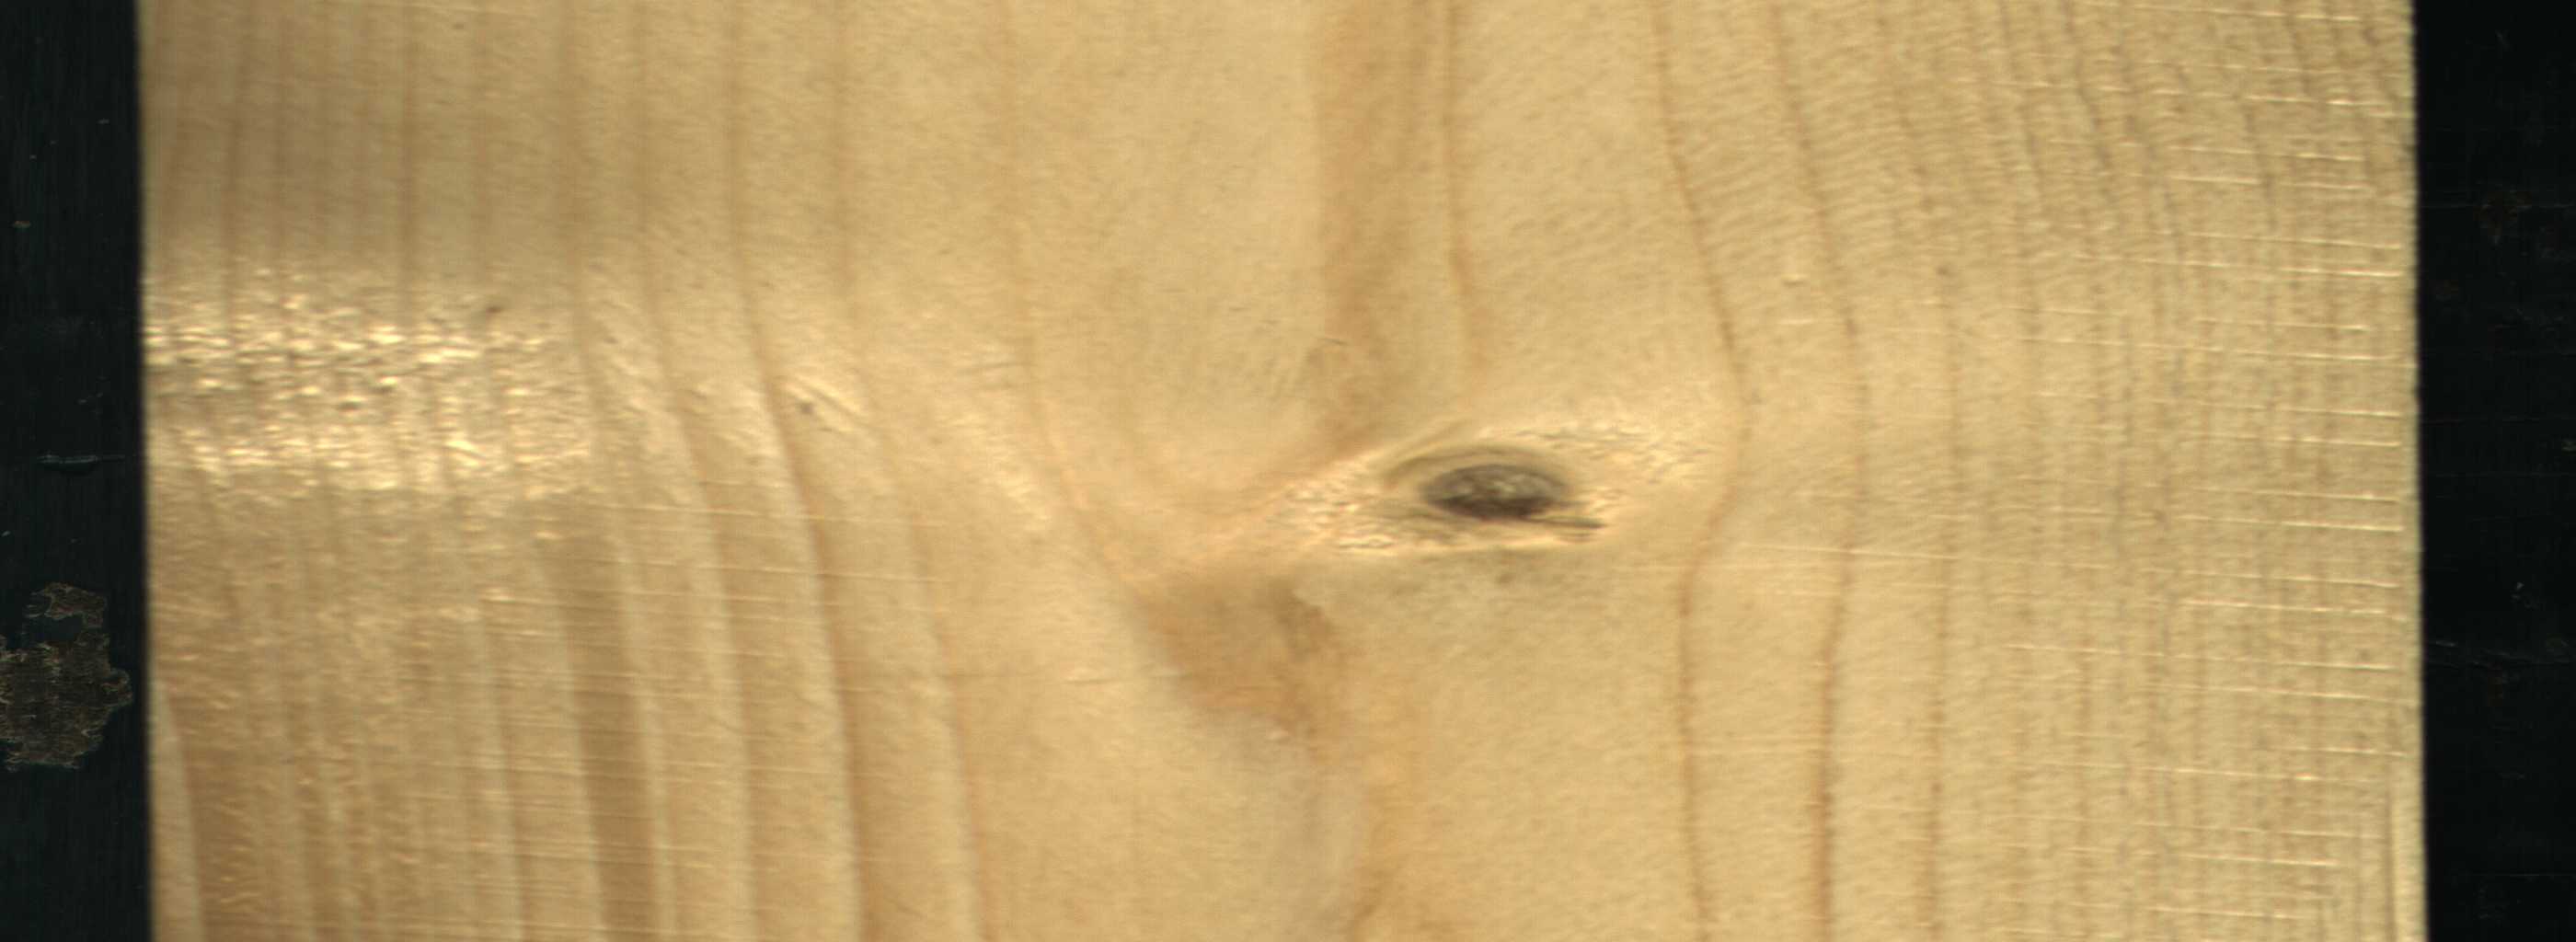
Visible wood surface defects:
Live_Knot